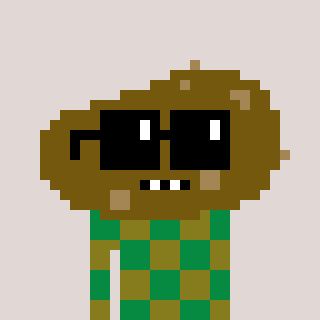
a pixel art character with square black sunglasses, a potato-shaped head and a gunk-colored body on a warm background